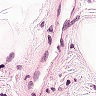
Metastatic tissue present: no